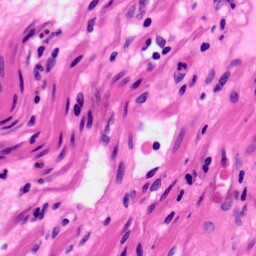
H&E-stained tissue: Pancreatic